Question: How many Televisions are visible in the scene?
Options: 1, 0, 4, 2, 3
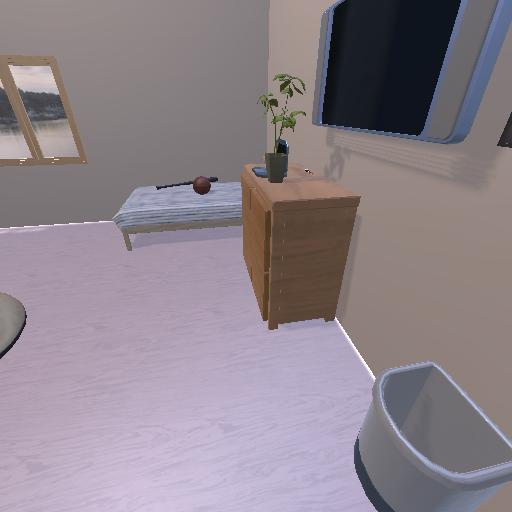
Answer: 1